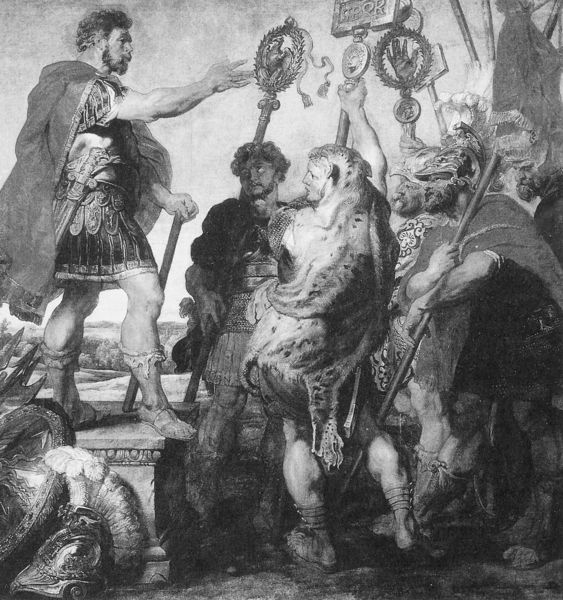
Titel: Die Traumverkündigung
Künstler: Peter Paul Rubens
Institution: Vaduz, Sammlung des reg. Fürsten von Liechtenstein
Schlagwörter: adler, feder, gemälde, hand, himmel, kampf, mann, umhang, vogel, weiß, landschaft, stadt, männer, schwarz, zeichnung, rock, arm, federn, pelz, sockel, stock, fell, stab, fahne, rede, krieg, lanze, soldaten, ansprache, sandalen, podest, schild, schwarzweiß, schwert, soldat, helm, herrscher, kranz, armee, heer, rüstung, sieg, wimpel, rom, römer, helme, sandale, stäbe, götter, krieger, historiengemälde, feldherr, speer, stange, jubel, herkules, sieger, insignien, leopardenfell, szepter, römisch, standarte, spqr, löwenfell, cäsar, standarten, alexander, kelten, waffenrock, germanen, feldzeichen, legion, spor, söldner, hermann, seig, varus, kopfschutz, siegerkranz, britanien, legionsherr